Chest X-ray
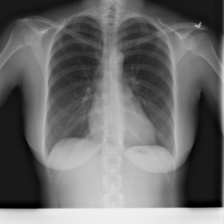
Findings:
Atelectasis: negative
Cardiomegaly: negative
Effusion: negative
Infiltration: negative
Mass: negative
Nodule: negative
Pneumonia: negative
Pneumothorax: negative
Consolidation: negative
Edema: negative
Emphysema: negative
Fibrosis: negative
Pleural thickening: negative
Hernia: negative